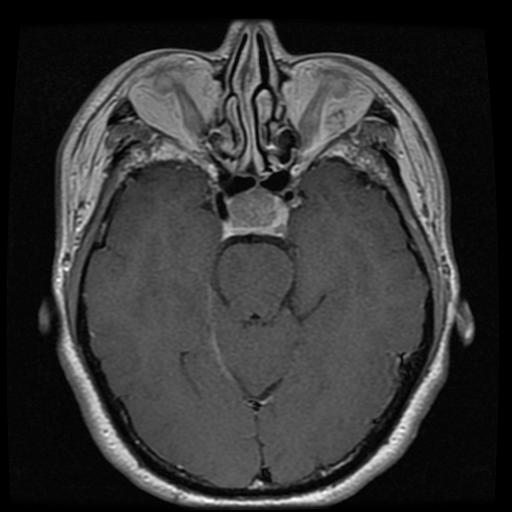
Label: pituitary